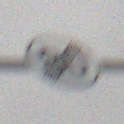
Verkehrszeichen: EndeGeschwindigkeit80
Umgebung: Outdoor, Nature
Tageszeit: MorningAfternoon
Wetter: Overcast
Licht: Natural
Jahreszeit: Winter
Kontrast: LowContrast